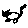
Label: cat